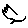
Label: bird